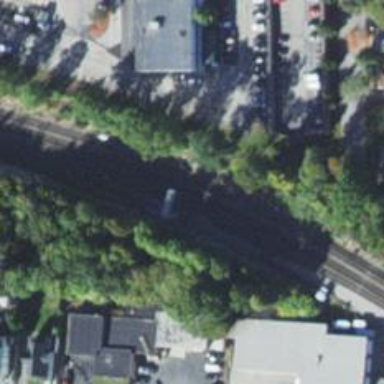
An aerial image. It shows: Railway signal.